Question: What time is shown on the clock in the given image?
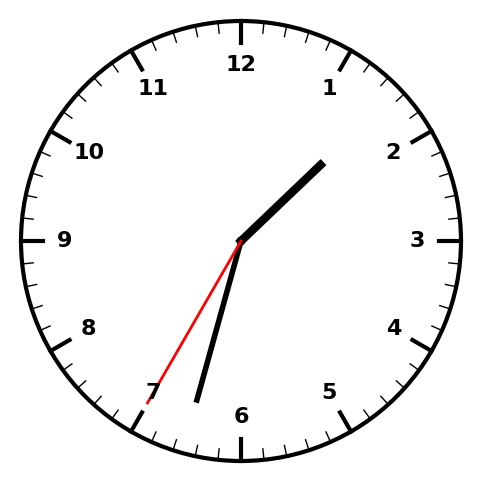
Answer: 01:32:35